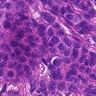
Metastatic tissue present: yes